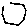
Label: hexagon